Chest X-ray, PA view. Patient: 61 years old, sex M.
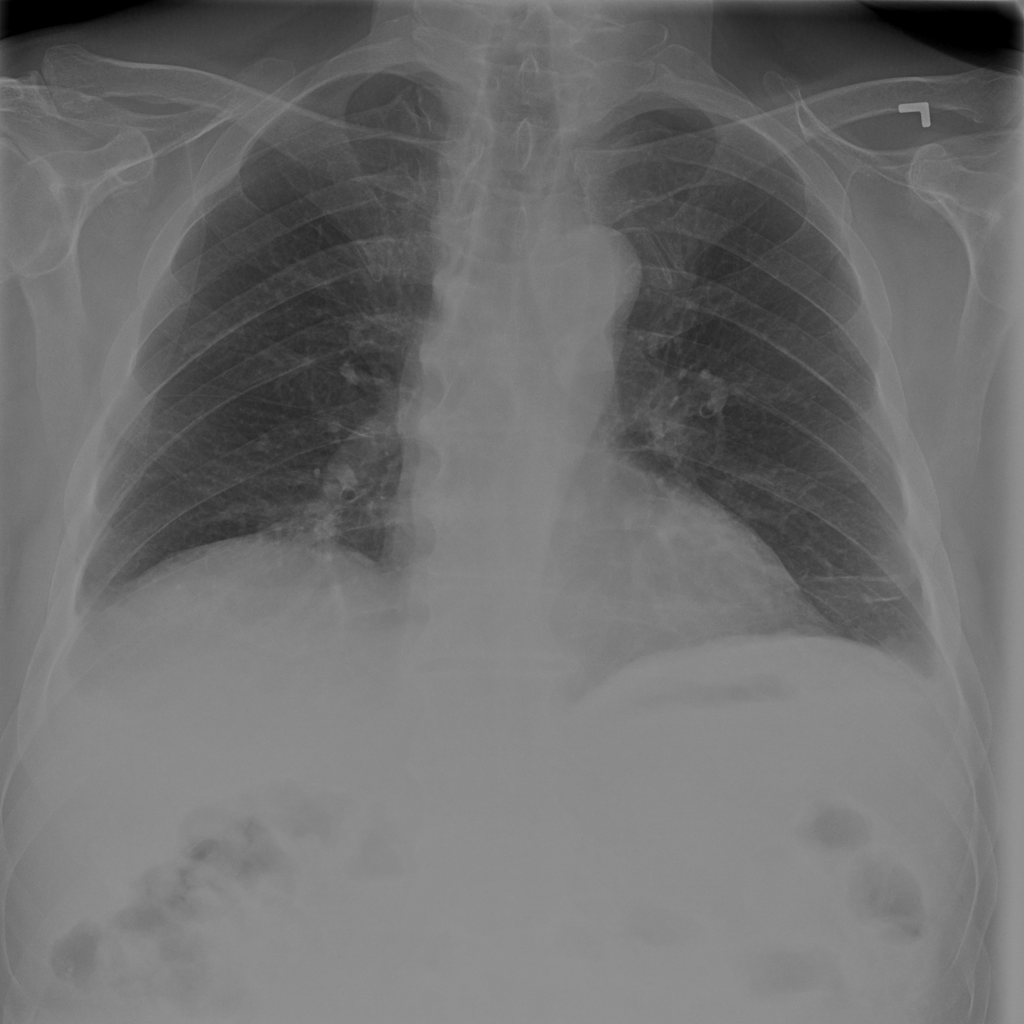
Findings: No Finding